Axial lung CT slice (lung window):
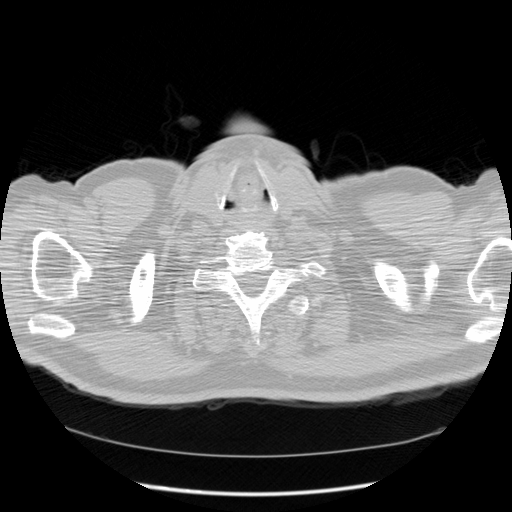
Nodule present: no